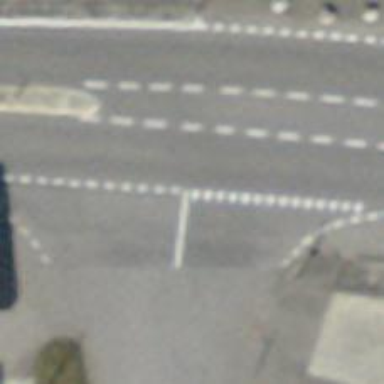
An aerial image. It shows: Road with "give way" sign.